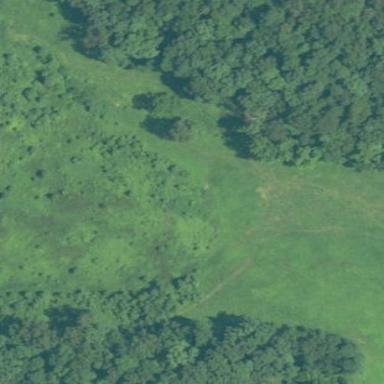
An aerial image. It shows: Beautiful woodland area.